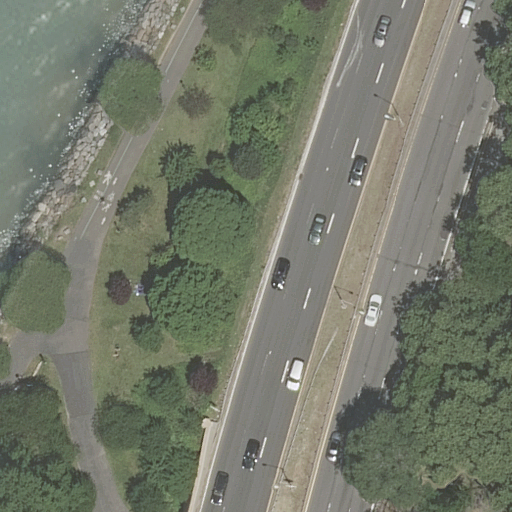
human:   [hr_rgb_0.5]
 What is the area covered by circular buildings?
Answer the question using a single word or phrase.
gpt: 0m2

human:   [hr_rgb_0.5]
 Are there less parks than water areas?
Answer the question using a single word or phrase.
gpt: no

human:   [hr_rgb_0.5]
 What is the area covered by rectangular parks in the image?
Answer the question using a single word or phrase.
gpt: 15726m2

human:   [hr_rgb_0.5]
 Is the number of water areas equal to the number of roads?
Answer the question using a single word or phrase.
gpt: no

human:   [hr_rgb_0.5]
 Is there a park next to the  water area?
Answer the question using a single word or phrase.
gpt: yes

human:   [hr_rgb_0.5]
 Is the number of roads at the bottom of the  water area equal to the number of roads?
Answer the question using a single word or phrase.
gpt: no

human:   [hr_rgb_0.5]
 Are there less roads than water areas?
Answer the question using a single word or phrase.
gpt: no

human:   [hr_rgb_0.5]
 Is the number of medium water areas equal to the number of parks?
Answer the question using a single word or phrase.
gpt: no

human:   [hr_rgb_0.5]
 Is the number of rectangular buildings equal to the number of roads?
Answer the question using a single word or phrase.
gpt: no

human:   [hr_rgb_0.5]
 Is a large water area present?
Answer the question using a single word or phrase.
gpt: yes

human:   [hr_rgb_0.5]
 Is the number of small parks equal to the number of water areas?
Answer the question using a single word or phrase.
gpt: no

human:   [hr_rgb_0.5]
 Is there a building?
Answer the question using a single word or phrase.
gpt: no

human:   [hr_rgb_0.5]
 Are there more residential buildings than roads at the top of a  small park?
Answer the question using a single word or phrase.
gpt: no

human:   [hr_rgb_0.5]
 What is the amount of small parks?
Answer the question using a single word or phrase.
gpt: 0

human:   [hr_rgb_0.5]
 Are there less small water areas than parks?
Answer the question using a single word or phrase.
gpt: yes

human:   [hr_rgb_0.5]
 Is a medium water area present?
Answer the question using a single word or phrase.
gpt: no

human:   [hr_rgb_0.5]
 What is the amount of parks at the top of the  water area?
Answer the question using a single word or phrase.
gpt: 1

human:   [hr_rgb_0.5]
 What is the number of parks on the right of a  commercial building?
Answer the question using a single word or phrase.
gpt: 0

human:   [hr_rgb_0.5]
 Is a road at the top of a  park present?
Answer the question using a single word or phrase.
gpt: yes

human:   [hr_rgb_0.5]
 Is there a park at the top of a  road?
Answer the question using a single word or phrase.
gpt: yes

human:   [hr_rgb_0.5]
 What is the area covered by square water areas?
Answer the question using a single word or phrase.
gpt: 0m2

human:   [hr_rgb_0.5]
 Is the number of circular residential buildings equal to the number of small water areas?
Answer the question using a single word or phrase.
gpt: yes

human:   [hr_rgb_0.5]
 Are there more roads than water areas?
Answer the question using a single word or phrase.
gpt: yes

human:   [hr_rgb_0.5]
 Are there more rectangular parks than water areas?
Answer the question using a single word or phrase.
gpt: yes

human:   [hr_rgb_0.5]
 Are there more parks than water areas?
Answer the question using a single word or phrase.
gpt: yes

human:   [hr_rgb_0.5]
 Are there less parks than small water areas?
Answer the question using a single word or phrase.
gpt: no

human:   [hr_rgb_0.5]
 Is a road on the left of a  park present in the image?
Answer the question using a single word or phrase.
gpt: yes

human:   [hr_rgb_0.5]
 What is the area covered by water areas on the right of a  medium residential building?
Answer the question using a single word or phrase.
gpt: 0m2

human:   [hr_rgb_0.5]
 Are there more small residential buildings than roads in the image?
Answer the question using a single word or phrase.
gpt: no

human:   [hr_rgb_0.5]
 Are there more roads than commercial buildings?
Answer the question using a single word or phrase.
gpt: yes

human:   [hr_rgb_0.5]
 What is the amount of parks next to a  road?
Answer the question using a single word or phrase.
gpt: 2

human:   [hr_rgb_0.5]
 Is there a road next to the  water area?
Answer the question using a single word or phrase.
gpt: yes

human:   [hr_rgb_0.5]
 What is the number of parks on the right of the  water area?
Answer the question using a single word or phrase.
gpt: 1

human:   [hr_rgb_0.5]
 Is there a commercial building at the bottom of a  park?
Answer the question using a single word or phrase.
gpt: no

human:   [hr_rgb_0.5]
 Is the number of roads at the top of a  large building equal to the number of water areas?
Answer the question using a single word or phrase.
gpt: no

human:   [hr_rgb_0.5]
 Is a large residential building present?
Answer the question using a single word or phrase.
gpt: no